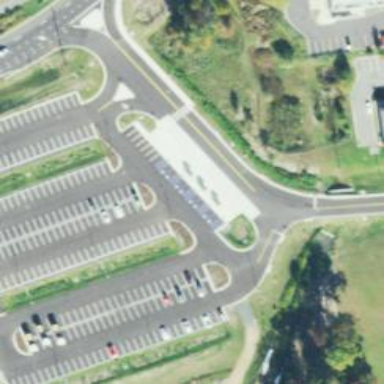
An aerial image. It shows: Parking space is available.